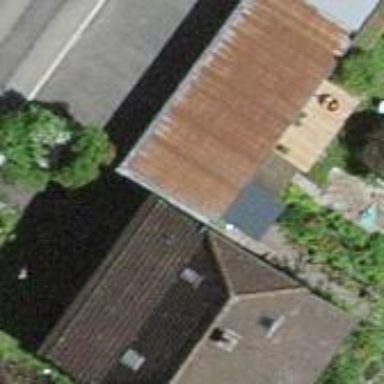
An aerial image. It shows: Garage.